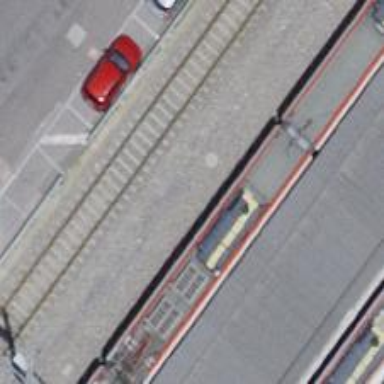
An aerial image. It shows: Stop position for public transport at railway stop.